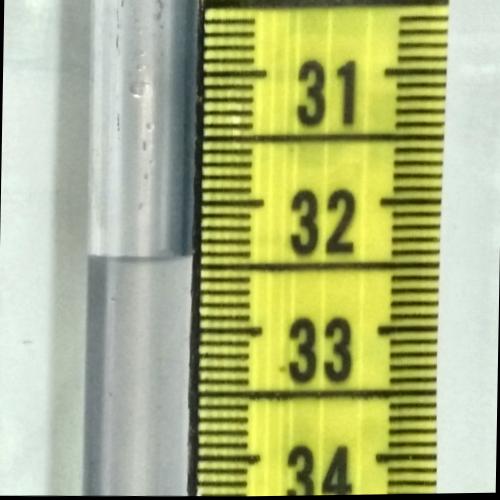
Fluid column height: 32.4 cm